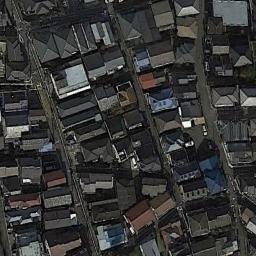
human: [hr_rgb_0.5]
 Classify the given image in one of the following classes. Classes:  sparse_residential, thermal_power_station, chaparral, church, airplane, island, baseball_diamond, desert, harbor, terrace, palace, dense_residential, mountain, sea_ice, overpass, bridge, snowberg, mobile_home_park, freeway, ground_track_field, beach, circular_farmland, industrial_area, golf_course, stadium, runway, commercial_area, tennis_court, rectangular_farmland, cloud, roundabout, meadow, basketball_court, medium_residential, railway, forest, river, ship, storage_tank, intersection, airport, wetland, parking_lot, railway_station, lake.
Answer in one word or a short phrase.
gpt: dense_residential